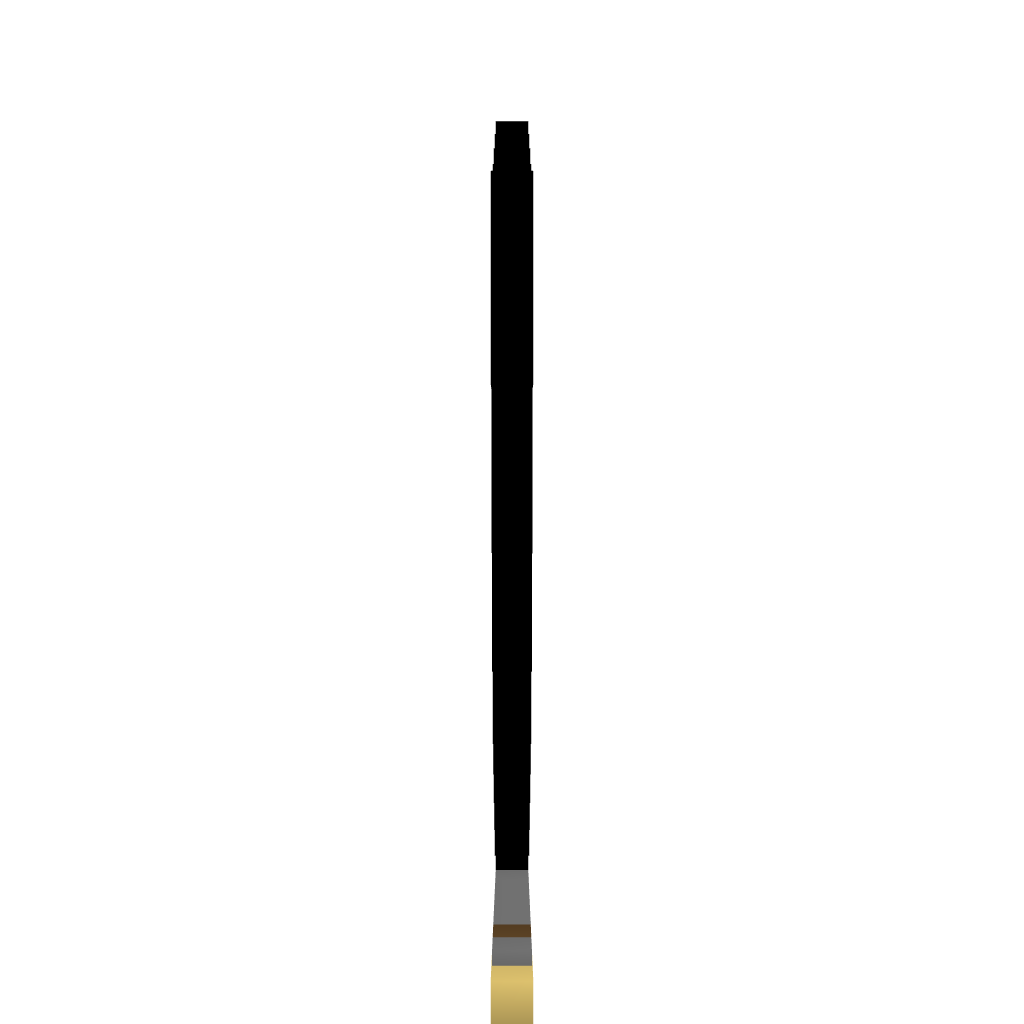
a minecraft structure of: Shield (Zelda) bad low quality